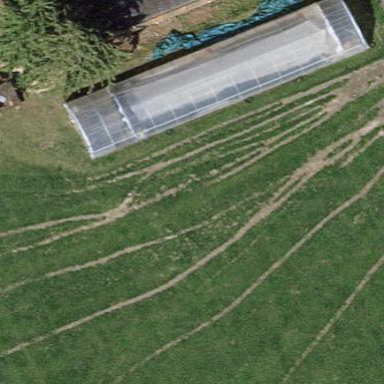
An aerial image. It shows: Greenhouse used for horticulture purposes.